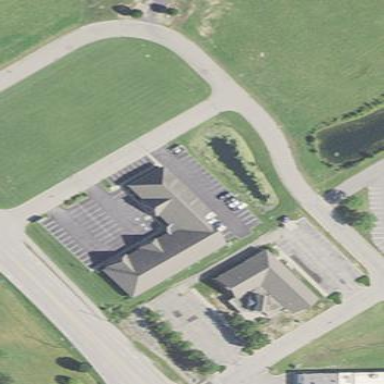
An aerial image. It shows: Parking area.